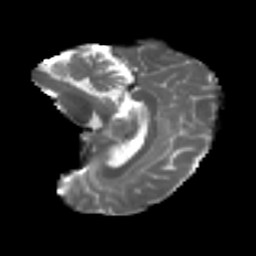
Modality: T2w
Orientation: sagittal
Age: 55
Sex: female
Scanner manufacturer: ge
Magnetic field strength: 3 T
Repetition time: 7.8 s
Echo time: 0.0606 s